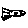
Label: fish